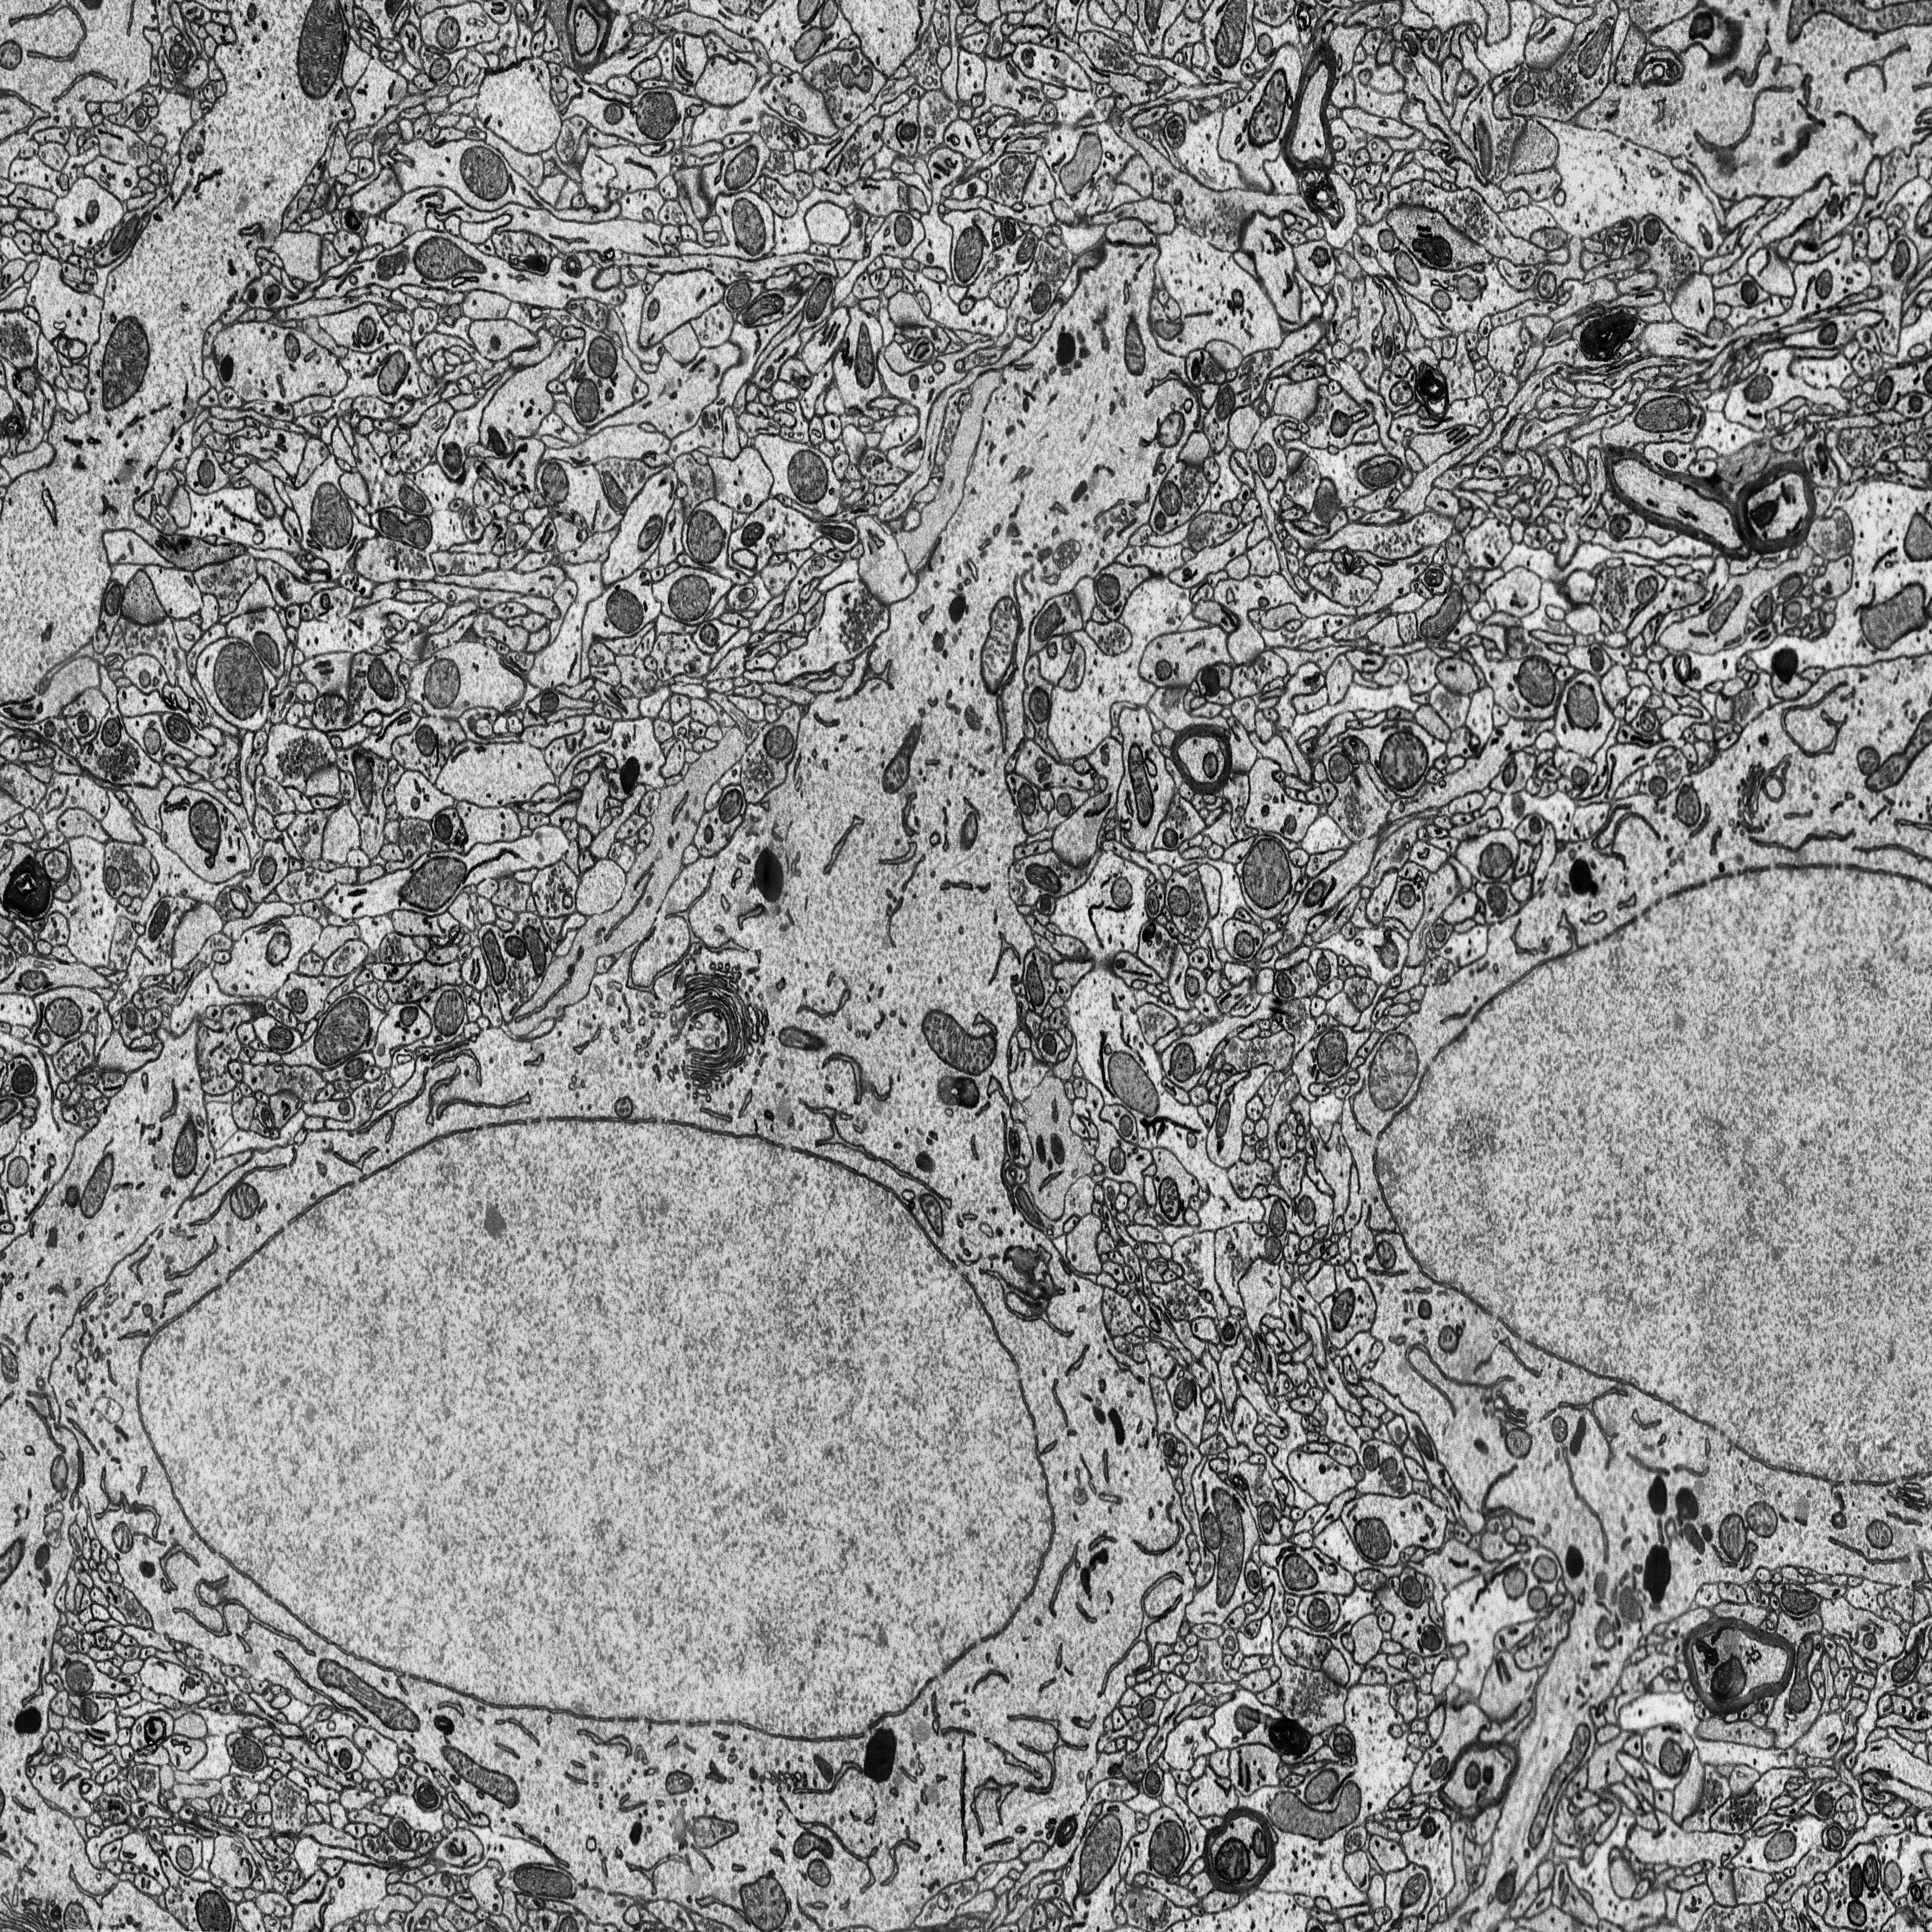
Electron microscopy slice of rat cortex tissue
Slice depth (z): 385
Mitochondria instances in slice: 341